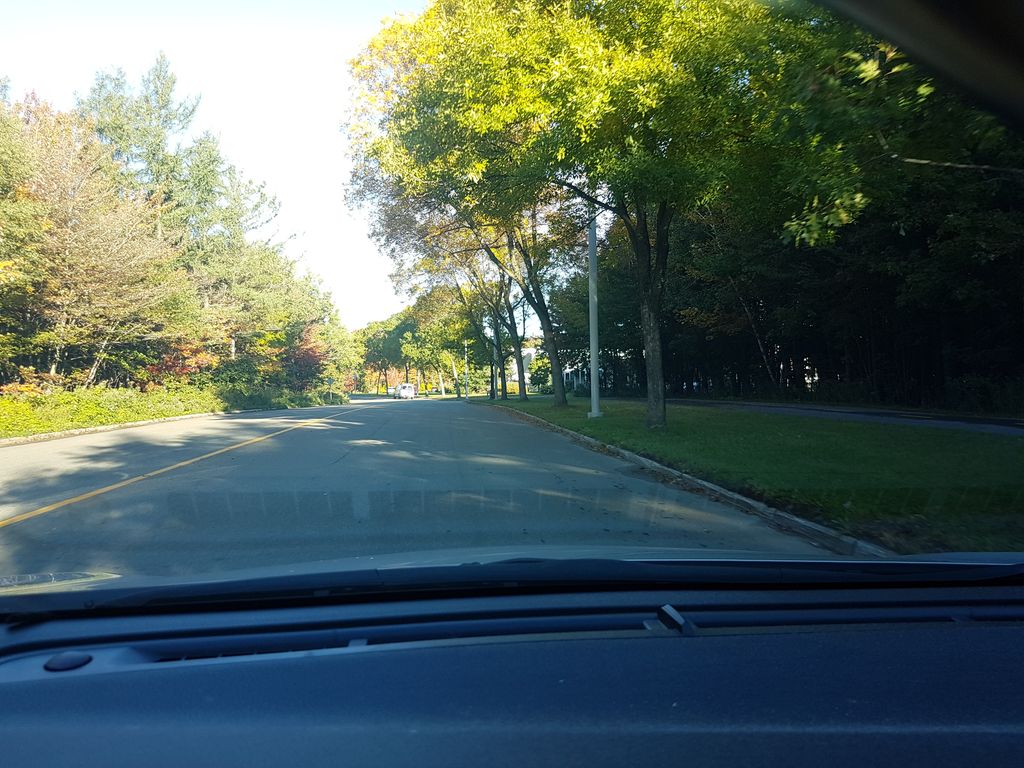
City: quebec_city